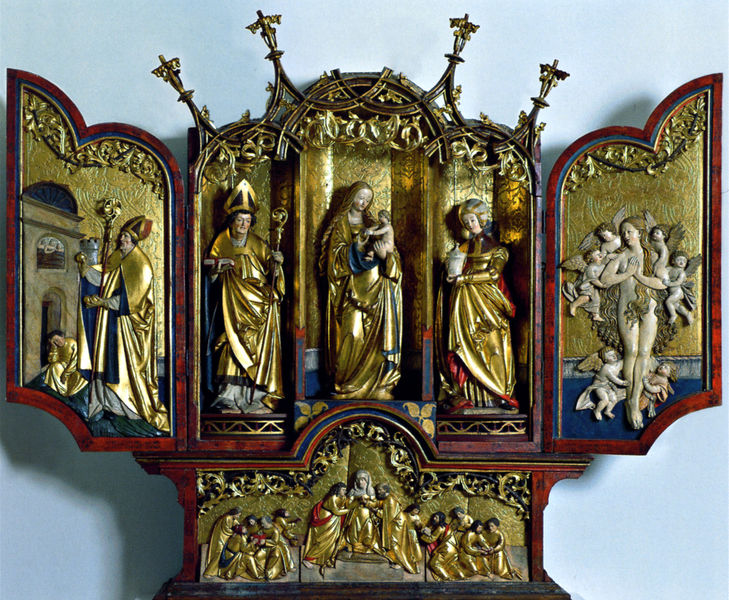
Titel: Altar aus Hinterkirch in Südtirol
Künstler: Jörg Lederer
Standort: Budapest
Institution: Szépmüvészeti Múzeum
Schlagwörter: akt, blau, flügel, nackt, frauen, braun, frau, grau, holz, männer, haus, rot, muster, ornament, bibel, geschichte, sockel, kirche, gewand, gold, haare, kind, gotik, engel, ranken, skulptur, relief, farbig, bilder, bogen, stab, bischof, papst, eva, gefäß, offen, nakt, jungfrau, beten, altar, skulpturen, christus, jesus, blattwerk, heiliger, mitra, tiara, könige, heilige, gefasst, golden, putten, maria, madonna, magdalena, anbetung, maria magdalena, punziert, fassung, schrein, goldgrund, anna, zepter, masswerk, salben, jesuskind, stabwerk, spätgotik, gesprenge, predella, retabel, stifter, flügelaltar, katharina, zyklus, apostel, kreuzstab, bischofsstab, triptichon, blattgold, nikolaus, christuskind, krummstab, klappaltar, wandelaltar, heilige drei könige, flügelalter, bischoff, reisealtar, helige, pedella, chtistus, seitenwände, verziehung, marienfigur, 1400, salbtopf, alatar, atar, puitt, jesus christut